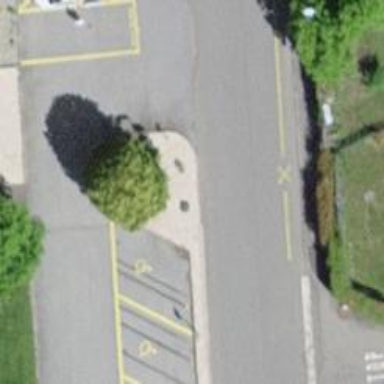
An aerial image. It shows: Bus stop with platform for public transport.